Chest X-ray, PA view. Patient: 56 years old, sex M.
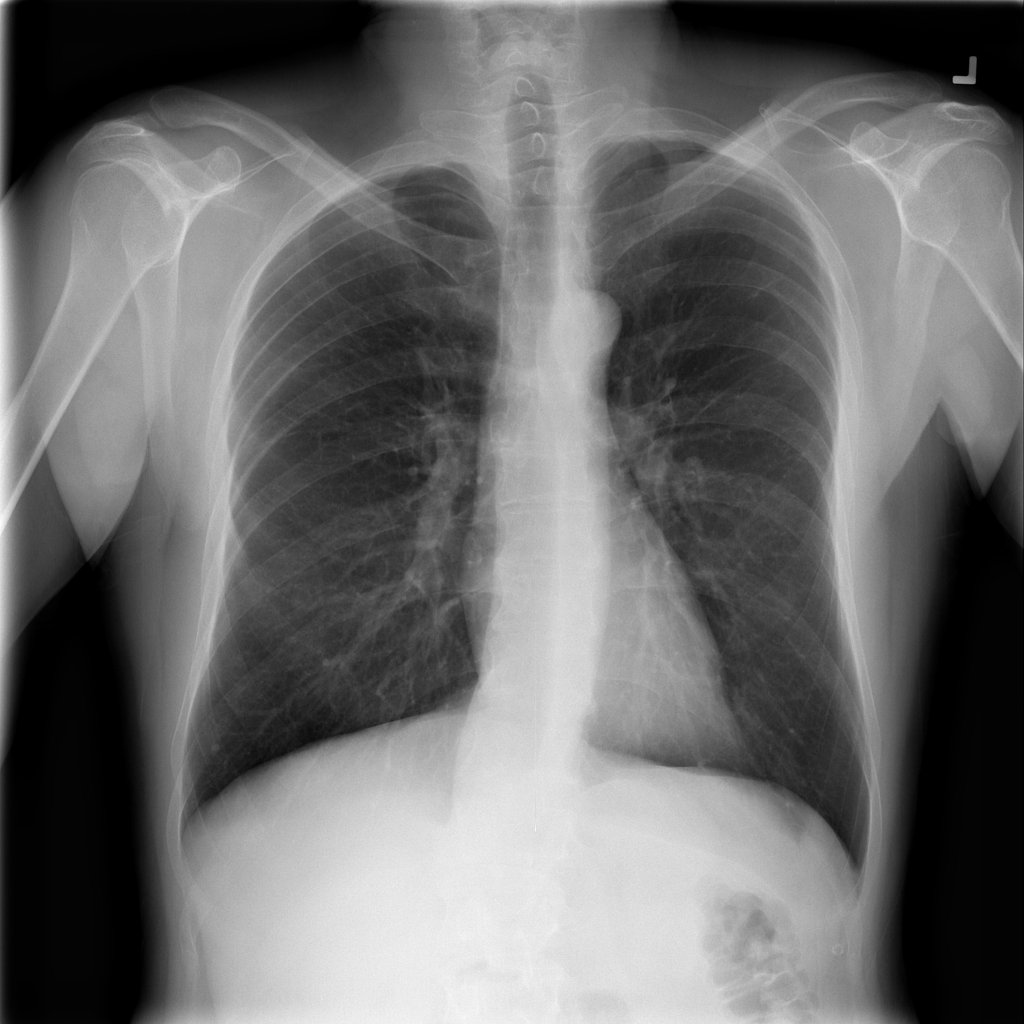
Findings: Infiltration